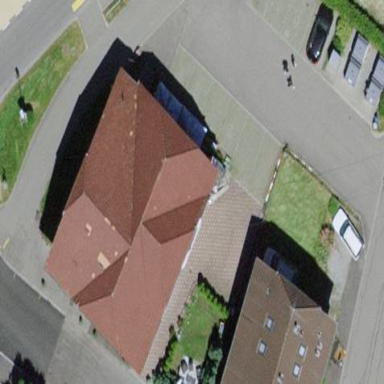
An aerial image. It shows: Building with half-hipped roof shape.